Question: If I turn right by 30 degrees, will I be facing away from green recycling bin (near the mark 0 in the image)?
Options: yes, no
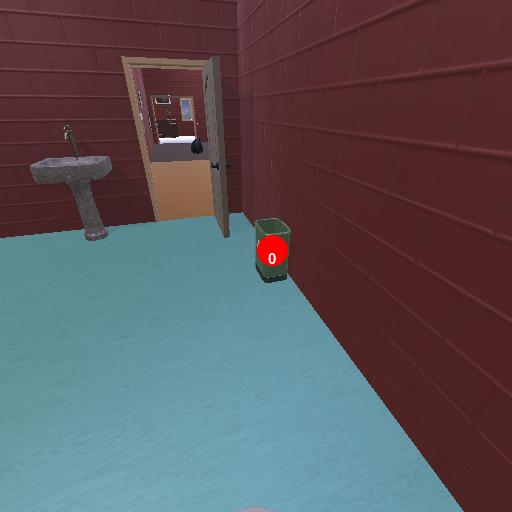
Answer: yes